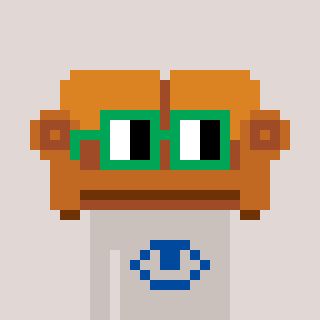
a pixel art character with square green glasses, a couch-shaped head and a foggrey-colored body on a warm background